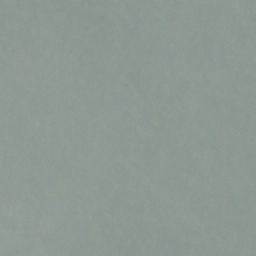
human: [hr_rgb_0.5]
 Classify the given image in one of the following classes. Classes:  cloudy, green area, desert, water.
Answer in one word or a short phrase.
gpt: cloudy